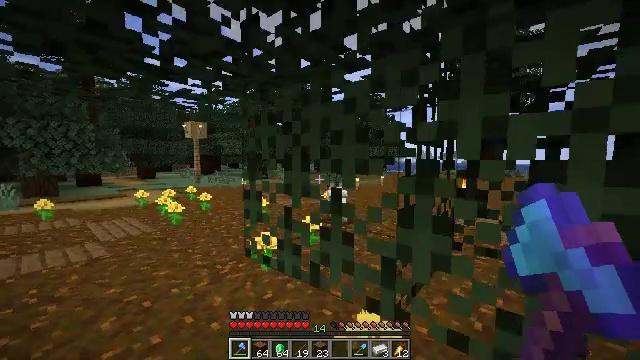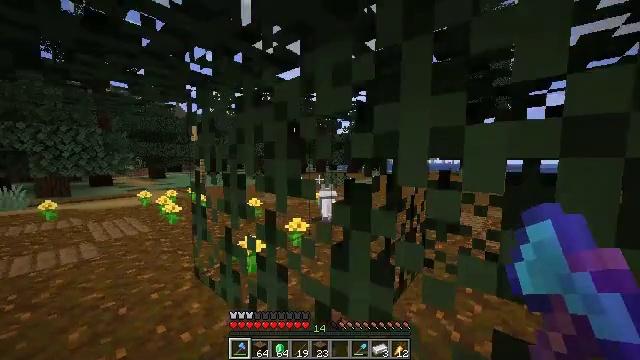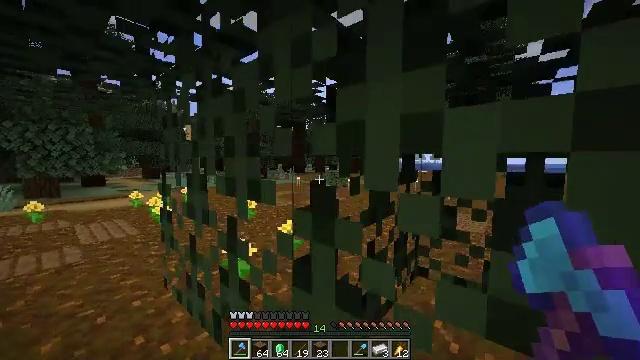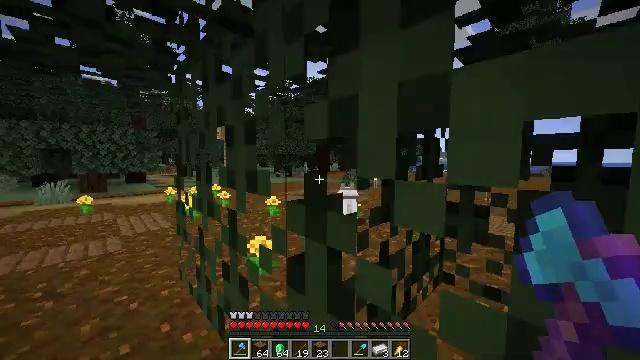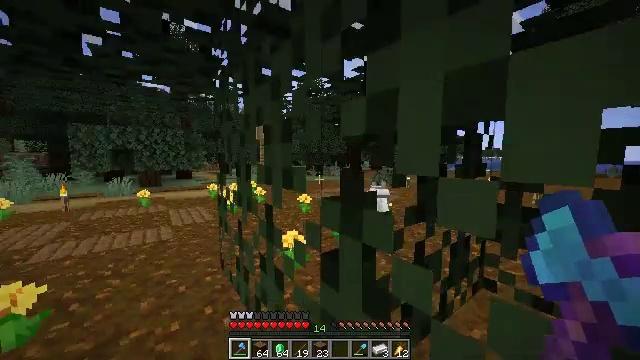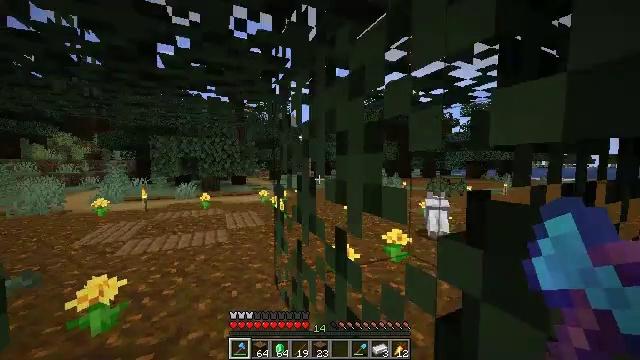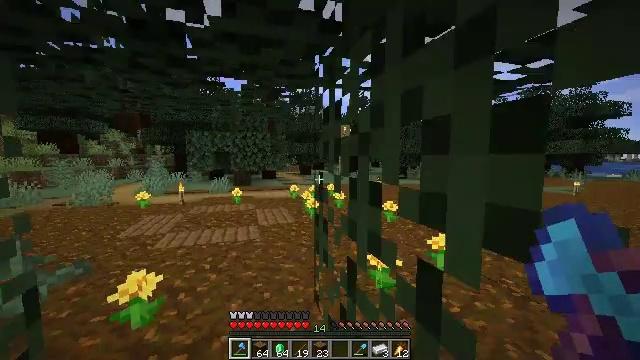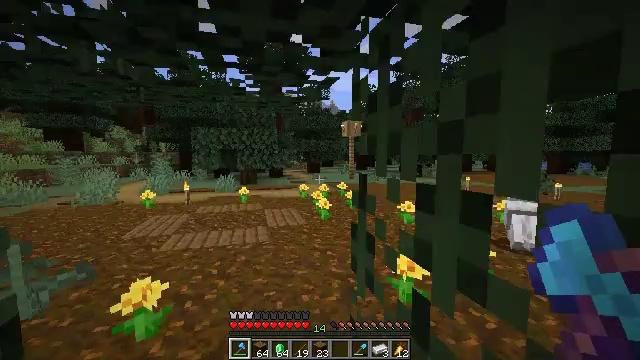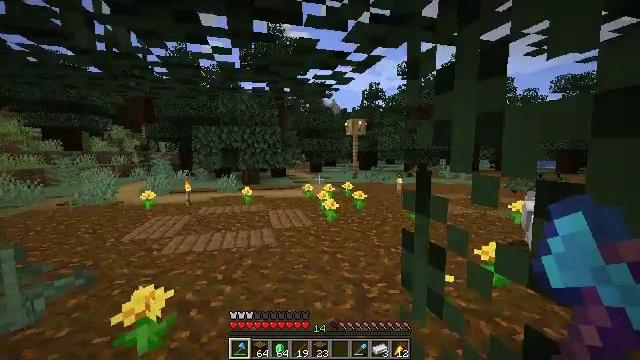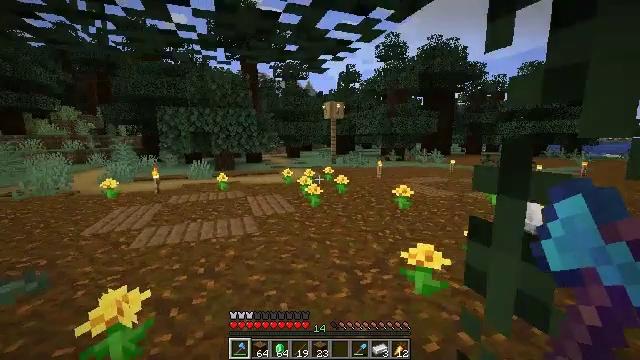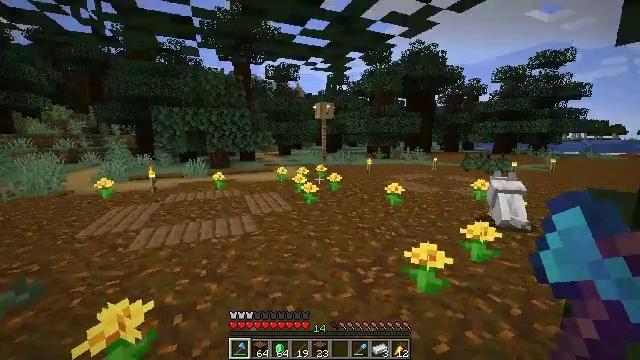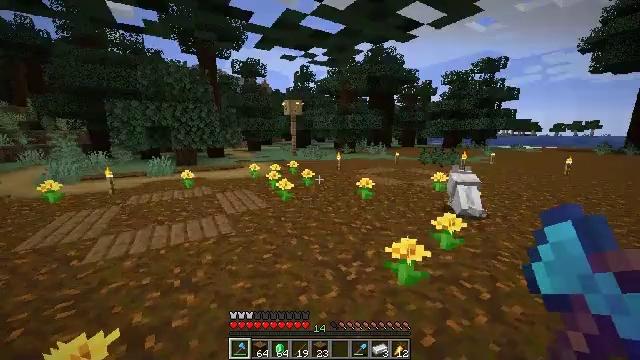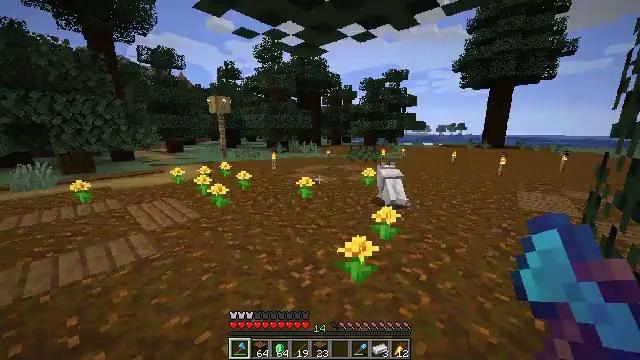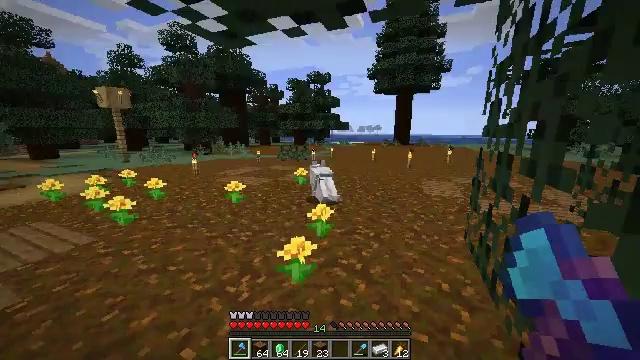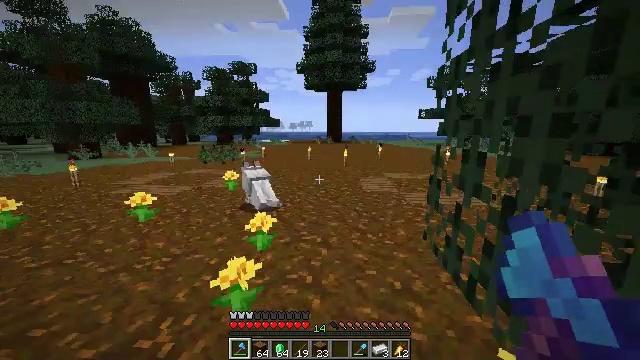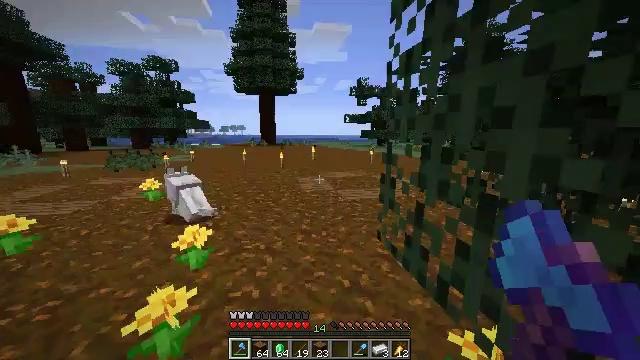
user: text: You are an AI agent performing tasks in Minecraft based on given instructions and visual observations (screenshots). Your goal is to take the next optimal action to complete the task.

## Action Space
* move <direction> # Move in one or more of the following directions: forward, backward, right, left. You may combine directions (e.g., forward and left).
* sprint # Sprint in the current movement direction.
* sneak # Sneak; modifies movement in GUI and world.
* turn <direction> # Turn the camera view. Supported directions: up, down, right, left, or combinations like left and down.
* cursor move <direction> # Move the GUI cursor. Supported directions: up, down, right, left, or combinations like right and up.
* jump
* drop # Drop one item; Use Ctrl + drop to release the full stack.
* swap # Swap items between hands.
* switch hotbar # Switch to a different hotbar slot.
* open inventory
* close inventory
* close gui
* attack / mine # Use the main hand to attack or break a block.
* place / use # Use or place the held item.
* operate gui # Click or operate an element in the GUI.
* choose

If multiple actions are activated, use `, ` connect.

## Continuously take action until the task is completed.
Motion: motion action
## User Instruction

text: Collect the spruce sapling for replanting.
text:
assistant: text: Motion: move forward and move right, sprint
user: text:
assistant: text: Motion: move forward and move right, sprint
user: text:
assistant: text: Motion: move forward and move right, sprint, turn left
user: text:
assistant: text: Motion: move forward, sprint, turn left
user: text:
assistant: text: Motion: move forward, sprint, turn left and up
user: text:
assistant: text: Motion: move forward, sprint, turn left and down
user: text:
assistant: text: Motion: move forward and move left, sprint, turn left
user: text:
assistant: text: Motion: move forward and move left, sprint
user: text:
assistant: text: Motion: move forward and move left, sprint, turn right and down
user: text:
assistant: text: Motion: move forward and move left, sprint, turn right
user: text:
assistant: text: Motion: move forward and move left, sprint, turn right and down
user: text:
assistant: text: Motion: move forward and move left, sprint, turn right
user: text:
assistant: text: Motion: move forward, sprint, turn right
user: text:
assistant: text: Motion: move forward, sprint, turn right
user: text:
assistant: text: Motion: move forward, sprint, turn right
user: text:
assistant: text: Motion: move forward, sprint, turn right and up
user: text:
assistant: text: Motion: move forward, sprint, turn right and up
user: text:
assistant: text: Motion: move forward, sprint
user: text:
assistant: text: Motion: move forward, sprint
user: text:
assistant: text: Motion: move forward, sprint
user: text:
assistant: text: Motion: move forward, sprint, turn up
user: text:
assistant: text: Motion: move forward, sprint, turn left and up
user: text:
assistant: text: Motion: move forward and move left, sprint, turn left and up
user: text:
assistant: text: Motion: move forward and move left, sprint, turn left
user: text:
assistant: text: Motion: move forward and move left, sprint, turn left and up
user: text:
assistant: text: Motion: move forward, sprint, turn left and up
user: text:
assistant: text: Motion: move forward, sprint, turn left and up
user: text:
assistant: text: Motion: move forward, sprint, turn left
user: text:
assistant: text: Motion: move forward, sprint, turn left and down, jump
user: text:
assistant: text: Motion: move forward, sprint, jump